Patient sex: M
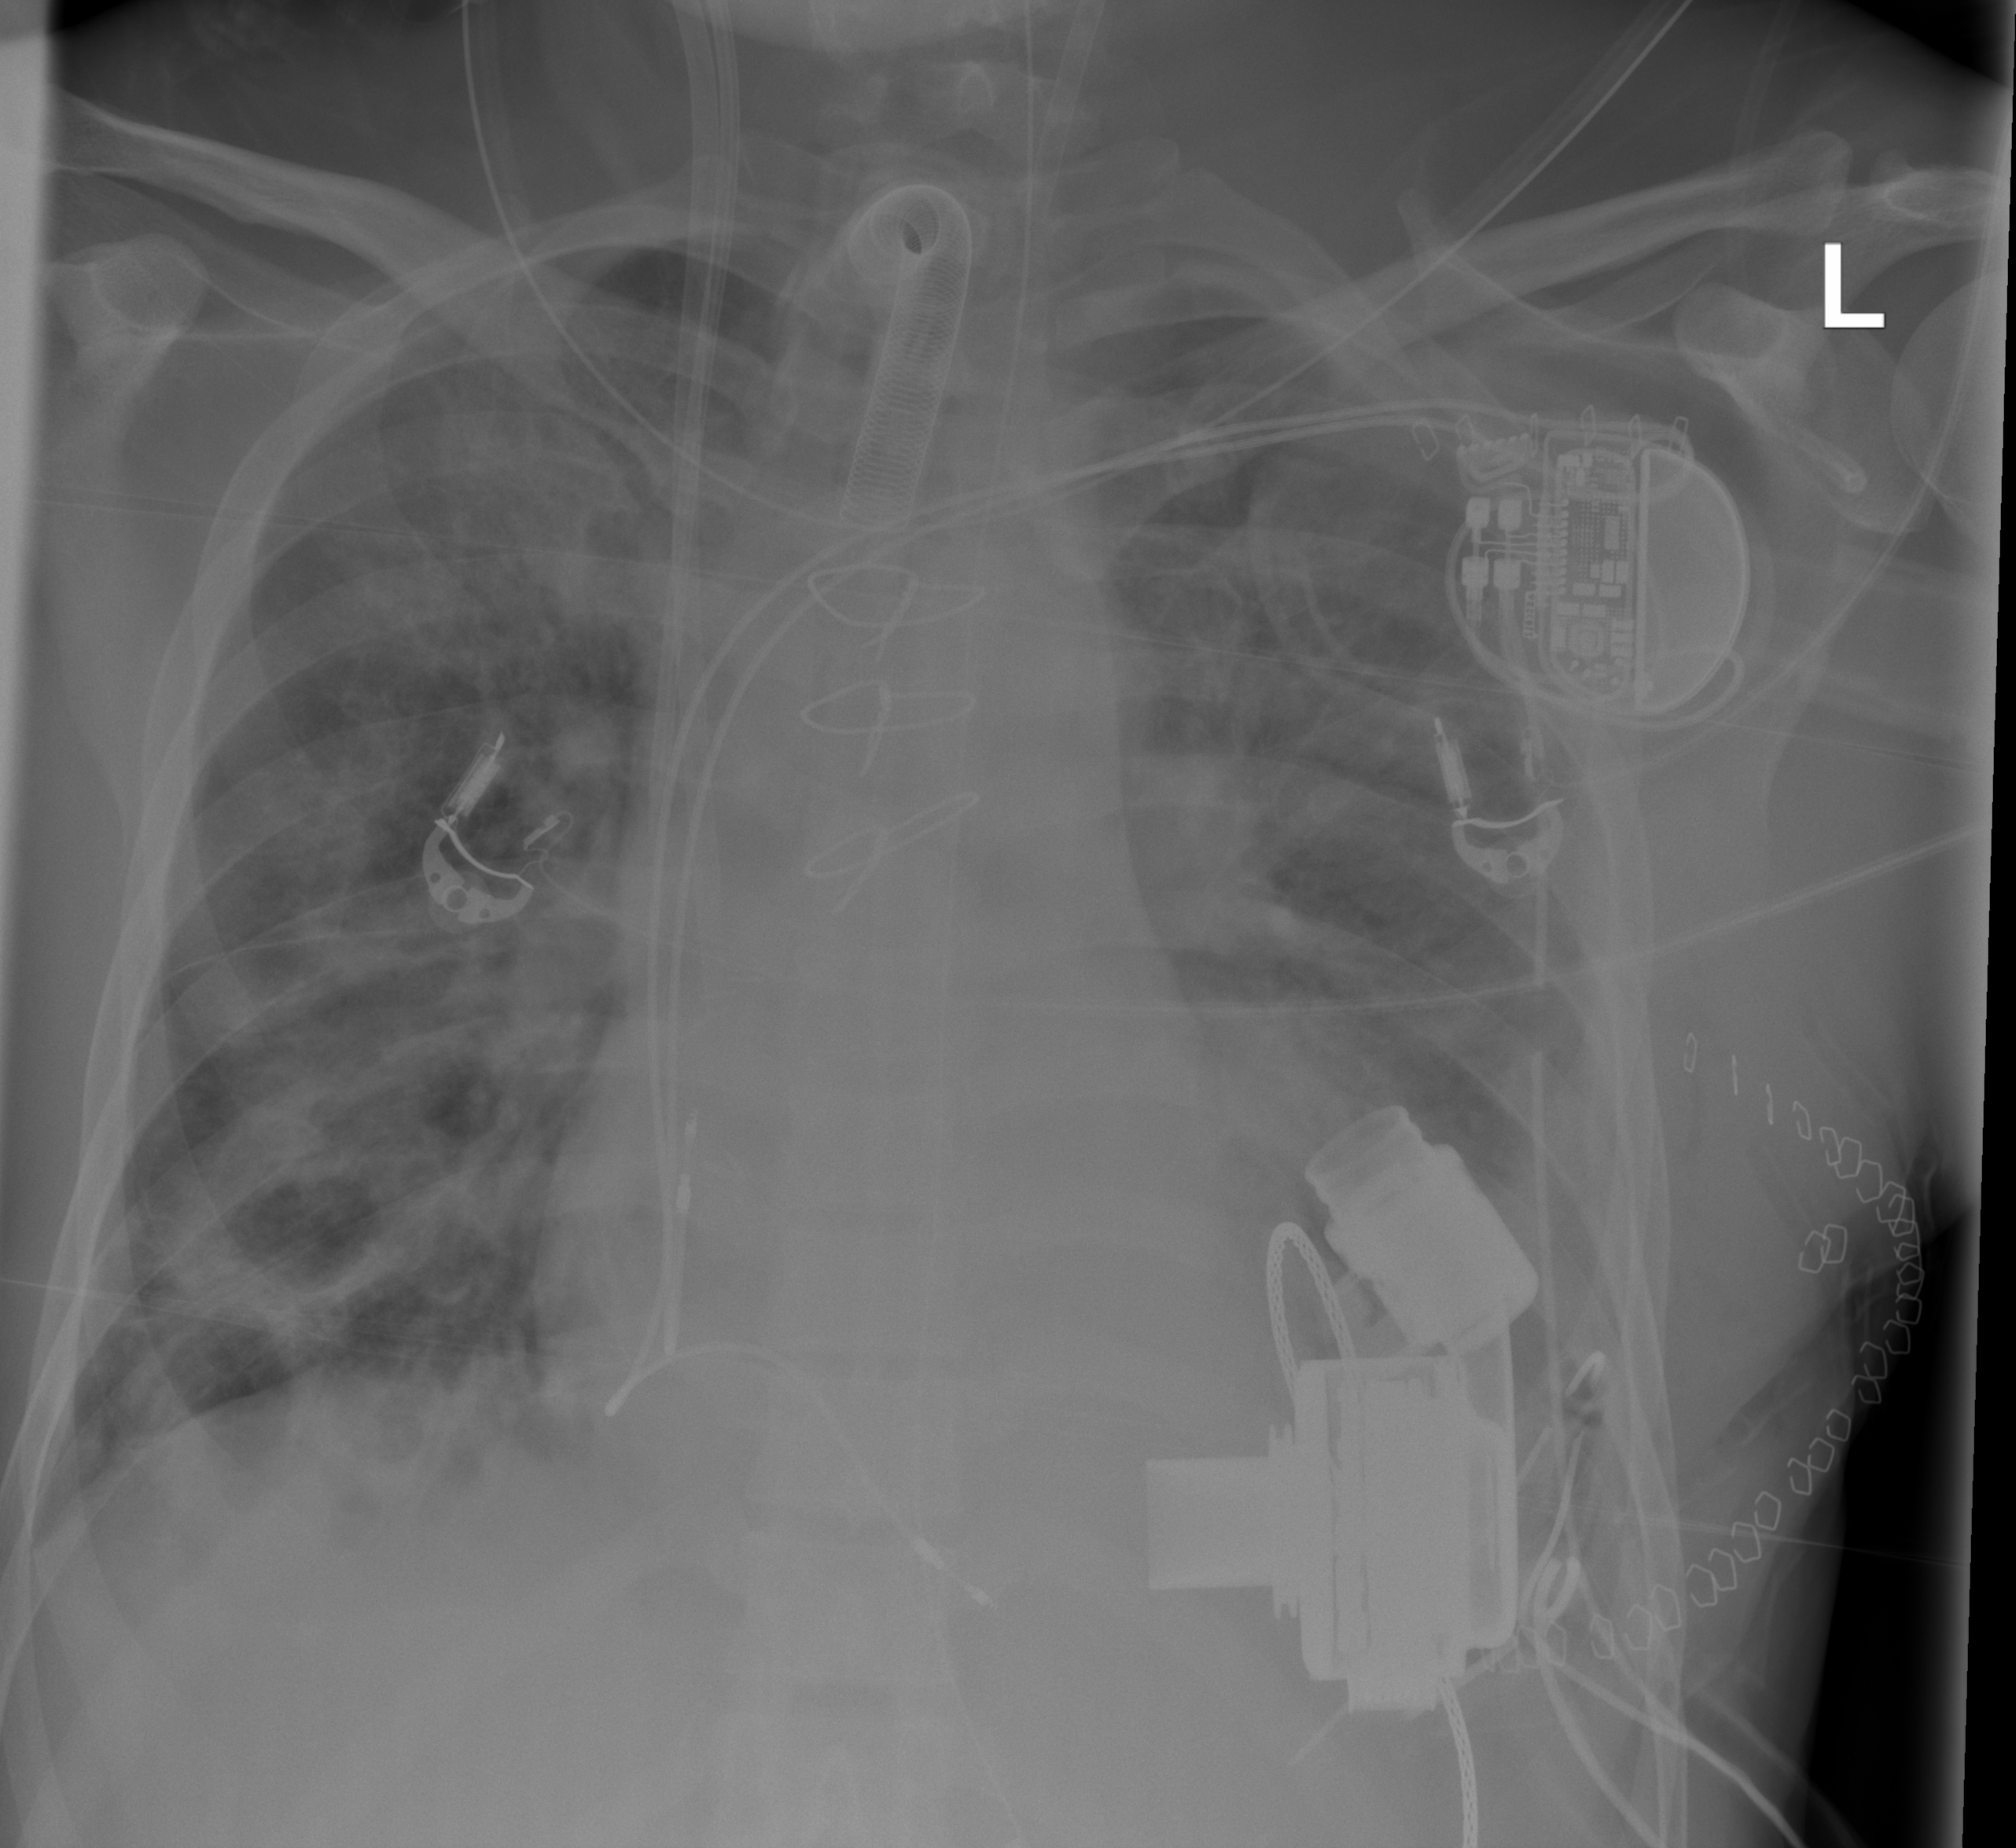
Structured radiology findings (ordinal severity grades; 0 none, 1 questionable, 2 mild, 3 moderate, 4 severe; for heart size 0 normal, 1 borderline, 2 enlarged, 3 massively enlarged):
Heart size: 2
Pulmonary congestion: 2
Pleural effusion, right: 2
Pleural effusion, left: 3
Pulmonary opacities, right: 3
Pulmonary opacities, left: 2
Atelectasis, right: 3
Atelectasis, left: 3